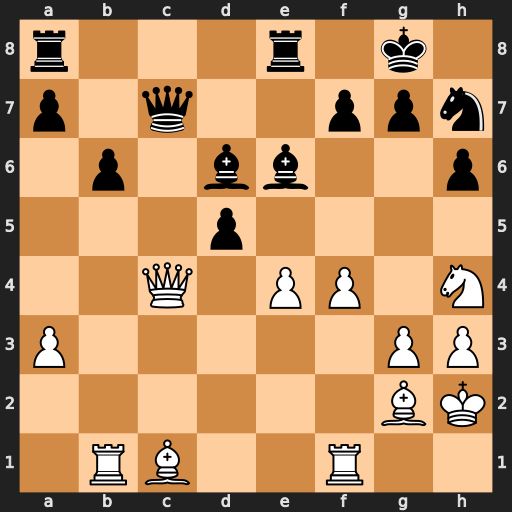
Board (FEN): r3r1k1/p1q2ppn/1p1bb2p/3p4/2Q1PP1N/P5PP/6BK/1RB2R2
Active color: w
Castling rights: -
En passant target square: -
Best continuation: Qxc7 Bxc7 exd5 Bd7 d6 Rac8 dxc7